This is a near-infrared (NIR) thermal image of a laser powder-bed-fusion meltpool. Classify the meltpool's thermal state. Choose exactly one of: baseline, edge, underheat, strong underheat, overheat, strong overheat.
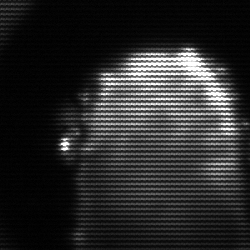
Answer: baseline